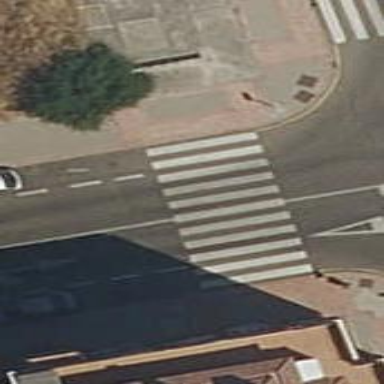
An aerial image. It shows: Uncontrolled crossing on the road.